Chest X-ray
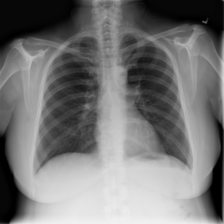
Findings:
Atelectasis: negative
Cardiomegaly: negative
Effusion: negative
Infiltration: negative
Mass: negative
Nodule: negative
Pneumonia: negative
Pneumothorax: negative
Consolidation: negative
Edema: negative
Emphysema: negative
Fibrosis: negative
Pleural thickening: negative
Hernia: negative